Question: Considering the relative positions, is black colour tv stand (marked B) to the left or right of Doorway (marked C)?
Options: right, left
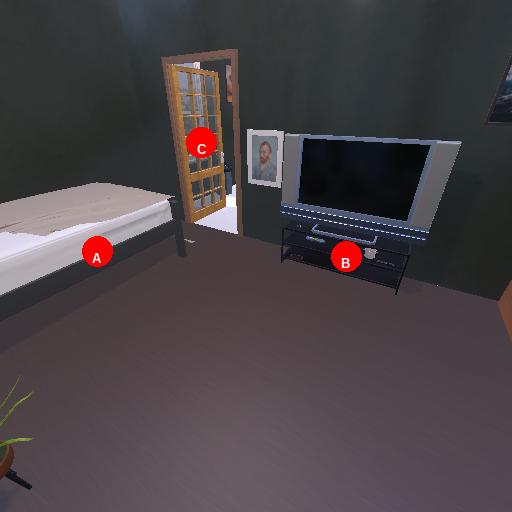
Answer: right